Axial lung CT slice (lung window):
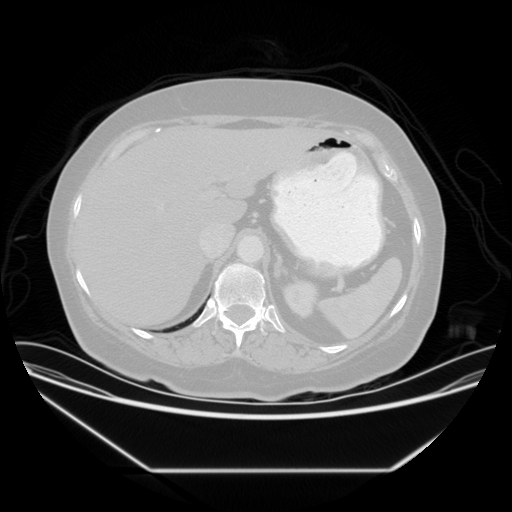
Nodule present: no